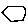
Label: hexagon